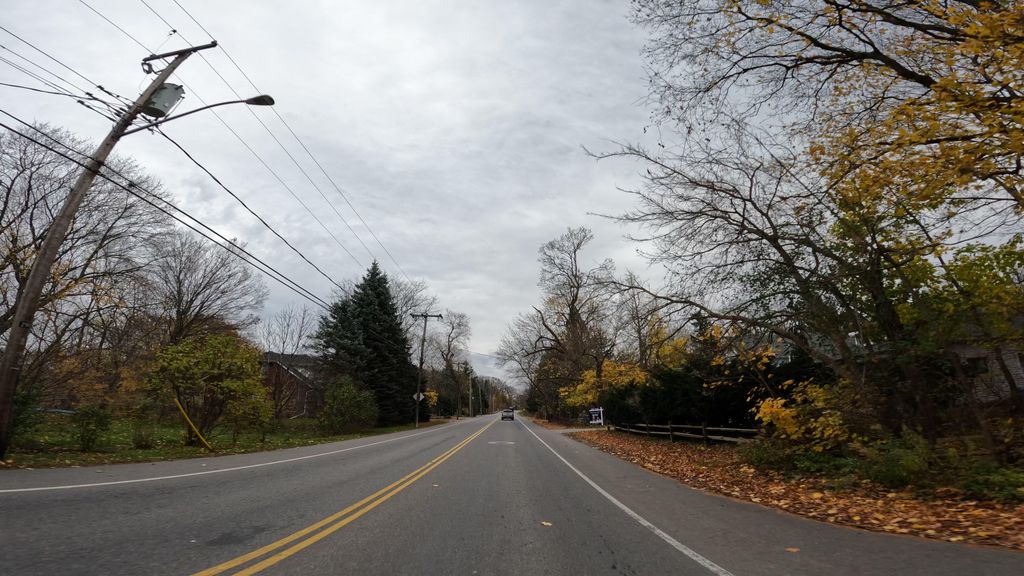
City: hamilton